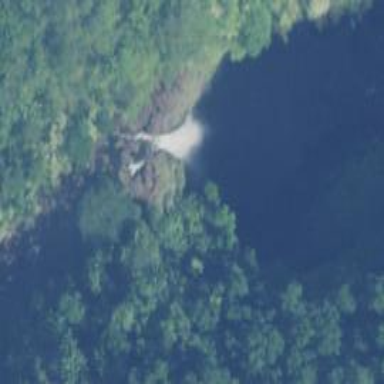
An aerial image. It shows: Beautiful waterfall.